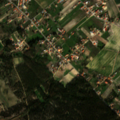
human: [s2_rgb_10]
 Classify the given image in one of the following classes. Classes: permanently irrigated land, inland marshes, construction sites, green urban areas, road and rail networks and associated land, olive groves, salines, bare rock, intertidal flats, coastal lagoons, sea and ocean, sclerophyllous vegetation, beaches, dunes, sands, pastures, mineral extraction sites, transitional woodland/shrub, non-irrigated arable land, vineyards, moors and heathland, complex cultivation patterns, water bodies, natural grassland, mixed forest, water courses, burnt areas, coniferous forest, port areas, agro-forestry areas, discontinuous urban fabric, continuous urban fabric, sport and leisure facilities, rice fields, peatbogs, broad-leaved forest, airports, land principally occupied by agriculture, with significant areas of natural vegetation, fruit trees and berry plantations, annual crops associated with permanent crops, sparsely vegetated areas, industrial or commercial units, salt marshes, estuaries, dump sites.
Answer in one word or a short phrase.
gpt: rice fields, complex cultivation patterns, broad-leaved forest, transitional woodland/shrub